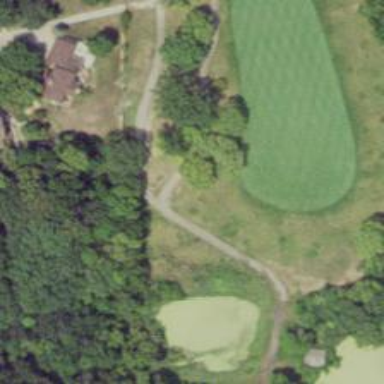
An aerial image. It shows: Footway that resembles golf path.